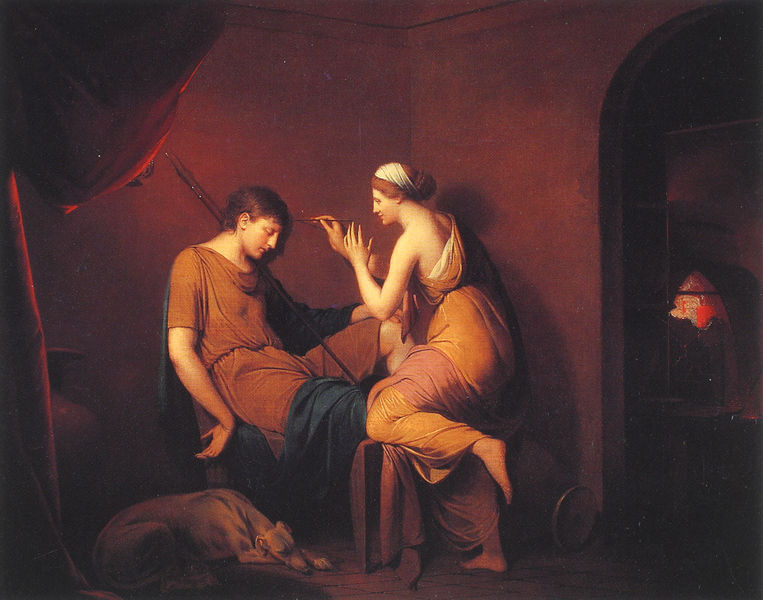
Titel: The Corinthian Maid
Künstler: Joseph Wright
Institution: Washington, National Gallery of Art
Schlagwörter: blau, feuer, gemälde, hand, mann, schatten, gelb, frau, raum, stuhl, tür, weiss, hund, rot, tuch, malerei, mensch, vorhang, klassizismus, paar, krug, vase, schlafen, schlafend, bogen, stab, kerze, muse, halbnackt, gefäß, antike, fuss, künstler, malen, pinsel, schattenriss, windhund, speer, david, schlafender, alegorie, gund, leicht bekleidet, halbnacht, schattenmalerei